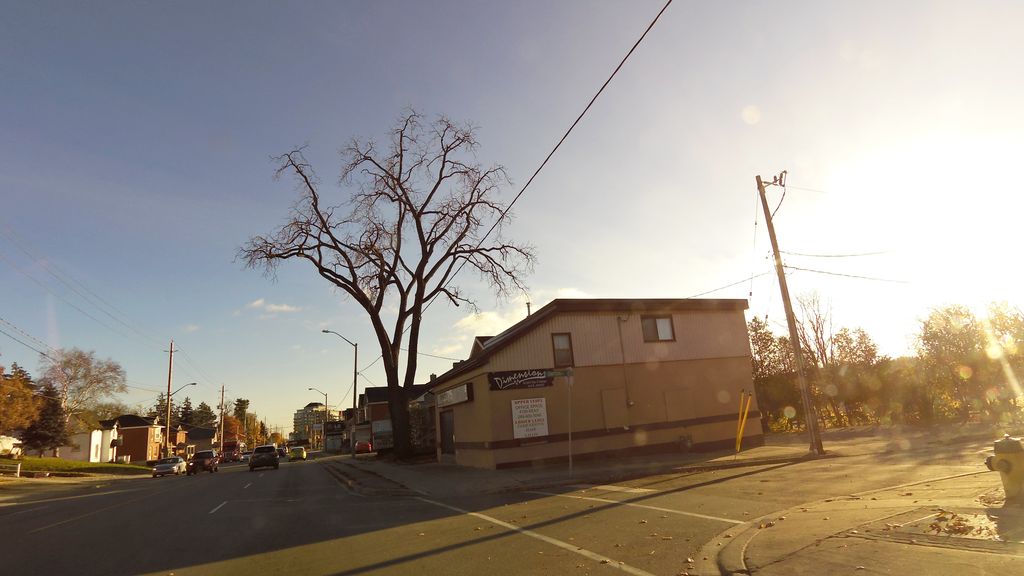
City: kitchener-waterloo